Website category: book
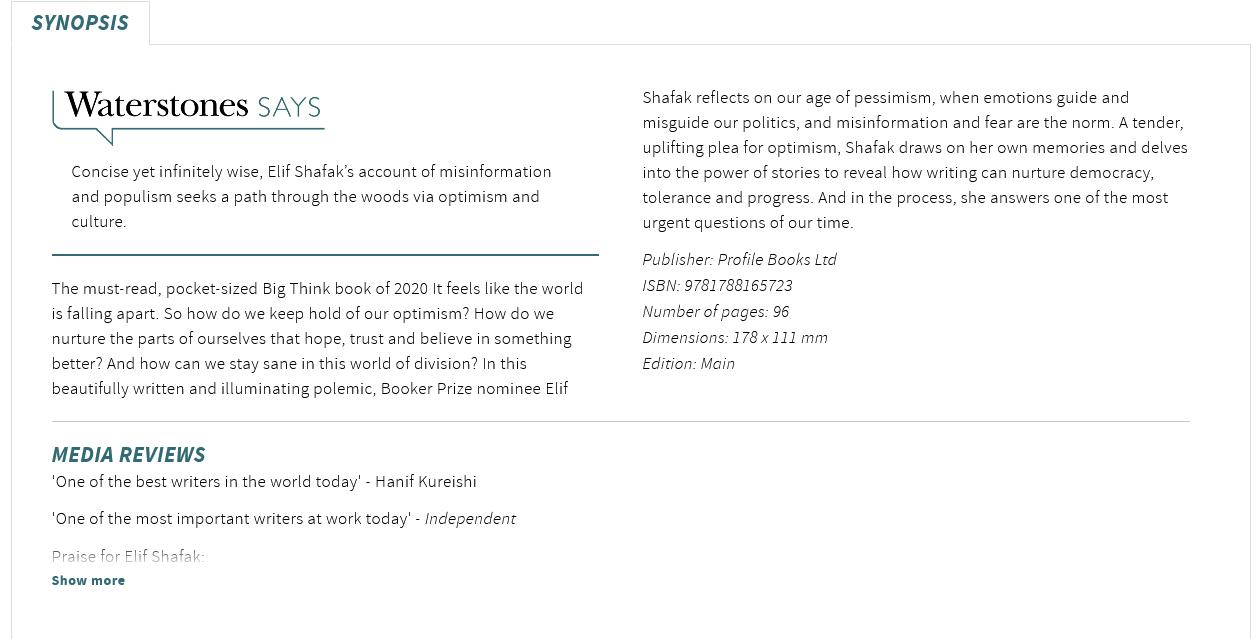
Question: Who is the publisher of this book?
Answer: Profile Books Ltd

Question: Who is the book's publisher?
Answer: Profile Books Ltd

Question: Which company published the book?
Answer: Profile Books Ltd

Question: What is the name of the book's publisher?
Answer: Profile Books Ltd

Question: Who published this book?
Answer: Profile Books Ltd

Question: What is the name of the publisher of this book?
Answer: Profile Books Ltd

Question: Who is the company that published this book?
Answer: Profile Books Ltd

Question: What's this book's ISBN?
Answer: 9781788165723

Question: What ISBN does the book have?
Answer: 9781788165723

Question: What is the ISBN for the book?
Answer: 9781788165723

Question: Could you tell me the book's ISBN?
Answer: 9781788165723

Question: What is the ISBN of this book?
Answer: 9781788165723

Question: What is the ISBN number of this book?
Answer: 9781788165723

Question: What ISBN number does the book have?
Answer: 9781788165723

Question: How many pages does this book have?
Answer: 96

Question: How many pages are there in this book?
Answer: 96

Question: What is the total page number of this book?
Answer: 96

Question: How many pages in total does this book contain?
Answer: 96

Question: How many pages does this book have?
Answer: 96

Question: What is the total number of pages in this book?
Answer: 96

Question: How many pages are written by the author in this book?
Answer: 96

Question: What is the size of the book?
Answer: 178 x 111 mm

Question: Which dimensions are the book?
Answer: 178 x 111 mm

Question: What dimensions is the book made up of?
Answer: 178 x 111 mm

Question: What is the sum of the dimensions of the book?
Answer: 178 x 111 mm

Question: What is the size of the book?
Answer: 178 x 111 mm

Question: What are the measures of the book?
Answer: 178 x 111 mm

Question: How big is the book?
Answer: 178 x 111 mm